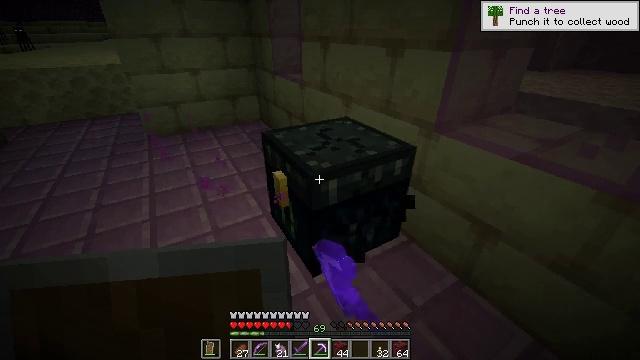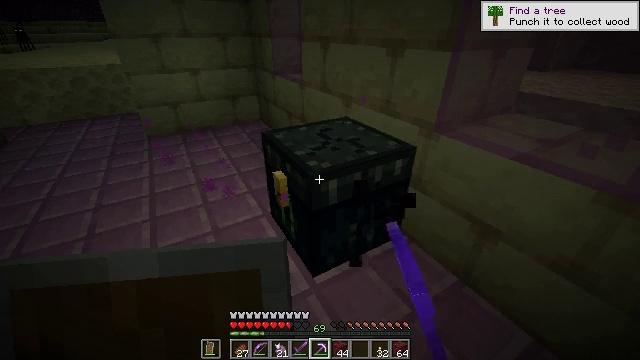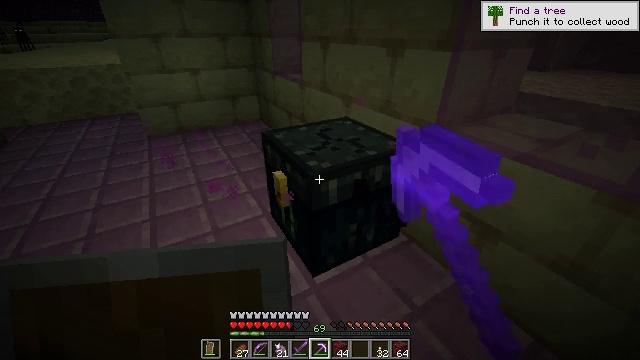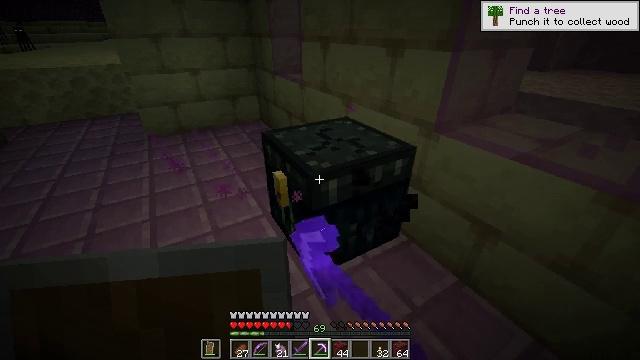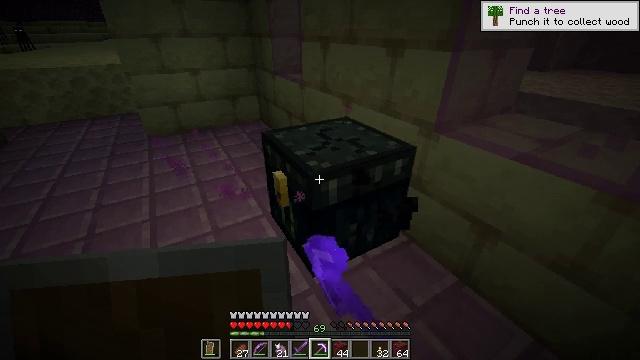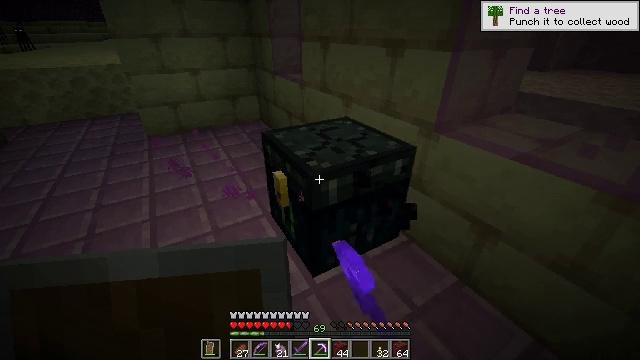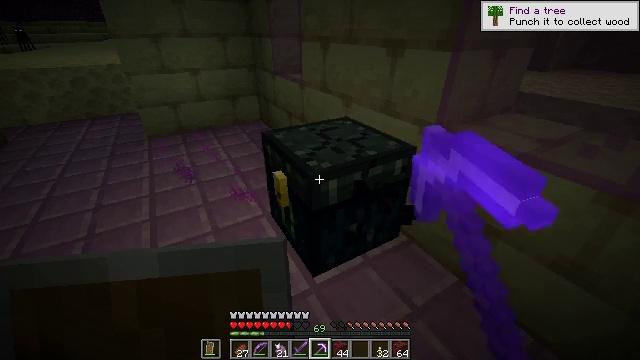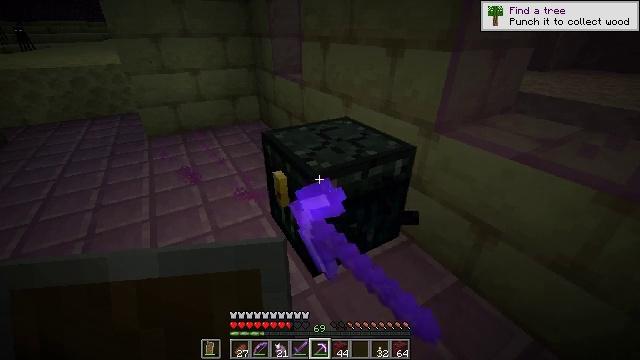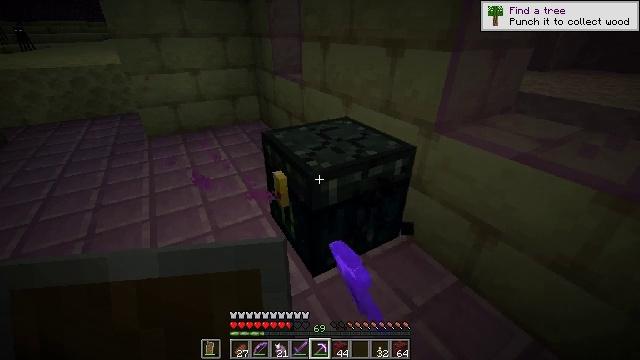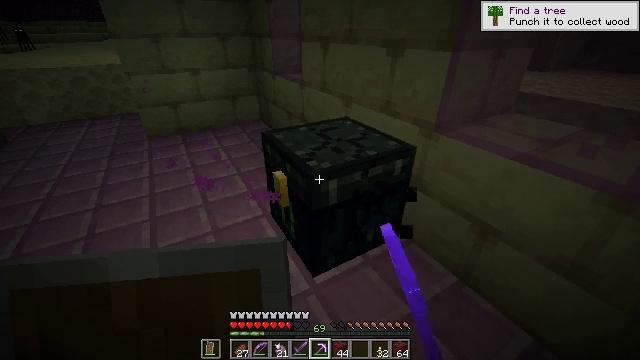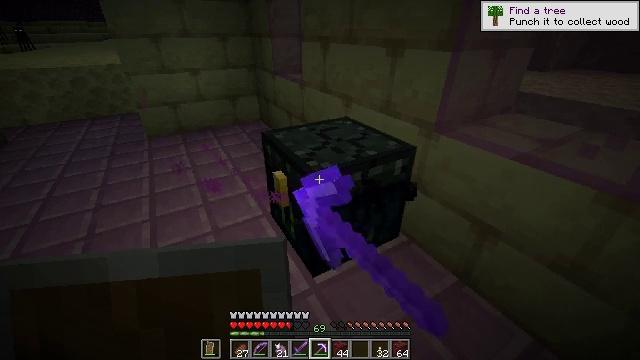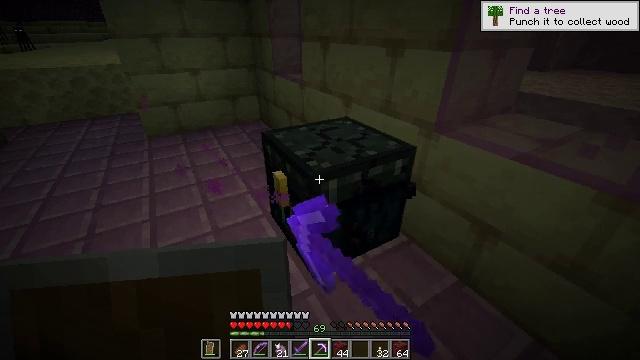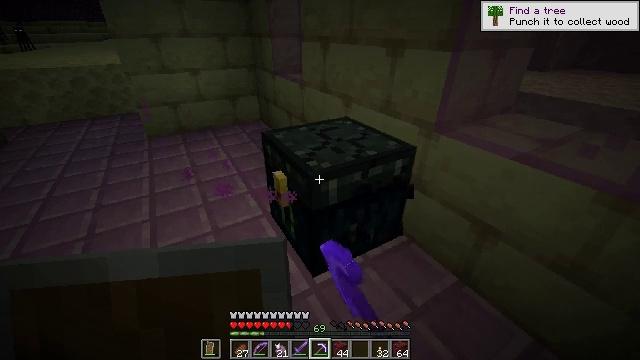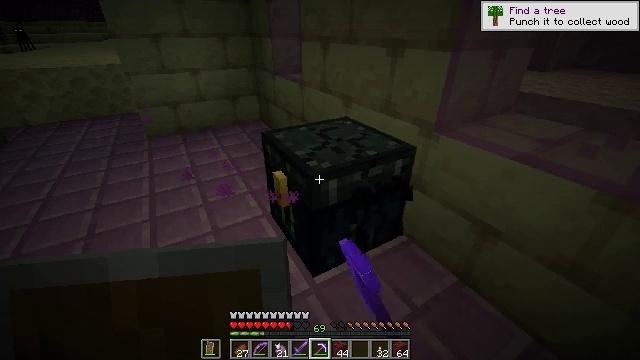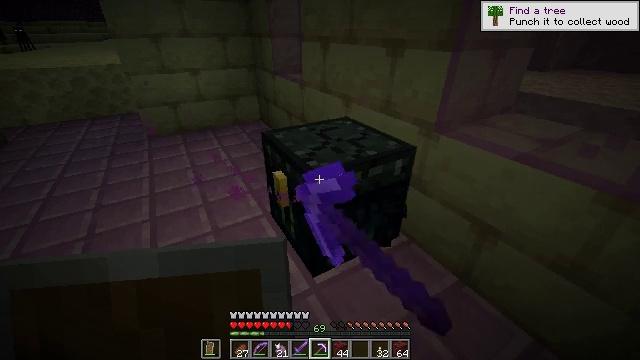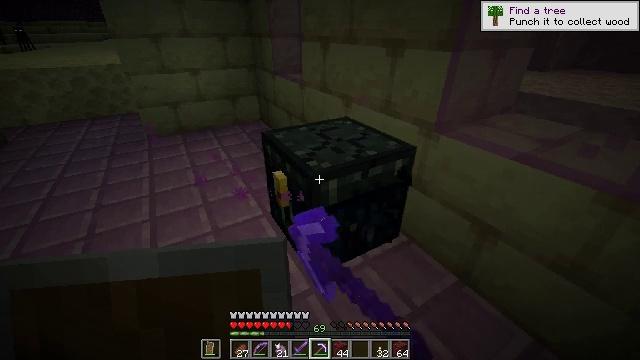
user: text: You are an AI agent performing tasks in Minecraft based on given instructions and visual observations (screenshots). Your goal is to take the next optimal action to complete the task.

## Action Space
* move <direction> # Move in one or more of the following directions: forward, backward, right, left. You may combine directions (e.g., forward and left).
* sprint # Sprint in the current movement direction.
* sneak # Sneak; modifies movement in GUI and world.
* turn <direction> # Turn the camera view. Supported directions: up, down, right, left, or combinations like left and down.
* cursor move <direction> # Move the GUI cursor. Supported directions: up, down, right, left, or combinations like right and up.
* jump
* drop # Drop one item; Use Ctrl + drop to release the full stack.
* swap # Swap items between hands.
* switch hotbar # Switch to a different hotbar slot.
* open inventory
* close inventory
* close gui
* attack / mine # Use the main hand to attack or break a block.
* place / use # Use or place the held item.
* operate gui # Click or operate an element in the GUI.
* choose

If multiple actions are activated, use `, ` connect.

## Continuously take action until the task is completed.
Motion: motion action
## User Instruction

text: Mine the ender chest.
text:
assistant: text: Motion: attack / mine
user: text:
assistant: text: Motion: attack / mine
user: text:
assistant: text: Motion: attack / mine
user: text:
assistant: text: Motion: attack / mine
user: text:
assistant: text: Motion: attack / mine
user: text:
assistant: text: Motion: attack / mine
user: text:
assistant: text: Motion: attack / mine
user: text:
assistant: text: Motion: attack / mine
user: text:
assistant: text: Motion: attack / mine
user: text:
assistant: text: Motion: attack / mine
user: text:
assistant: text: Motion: attack / mine
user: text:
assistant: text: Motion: attack / mine
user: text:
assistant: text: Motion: attack / mine
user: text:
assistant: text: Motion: attack / mine
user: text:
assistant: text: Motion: attack / mine
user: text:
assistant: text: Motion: attack / mine
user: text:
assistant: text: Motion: attack / mine
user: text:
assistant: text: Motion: attack / mine
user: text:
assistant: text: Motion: attack / mine
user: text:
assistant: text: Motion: attack / mine
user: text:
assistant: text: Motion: attack / mine
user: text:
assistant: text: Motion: attack / mine
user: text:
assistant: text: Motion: attack / mine
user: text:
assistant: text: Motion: attack / mine
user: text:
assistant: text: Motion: attack / mine
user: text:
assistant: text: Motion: attack / mine
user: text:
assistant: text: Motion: attack / mine
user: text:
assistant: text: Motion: attack / mine
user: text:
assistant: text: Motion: attack / mine
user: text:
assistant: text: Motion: attack / mine